Question: I am doing some analysis and need to produce a histogram plot. I know how to create the standard histogram plot but I need something like the image below, where each point is an interval on the x axis. Each bin is based on a value from x-x for example.

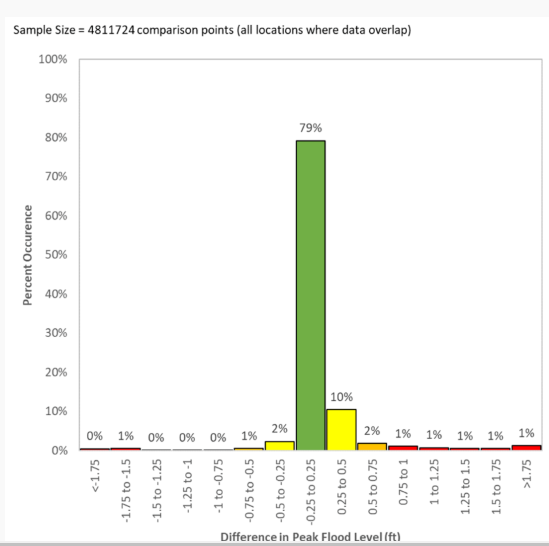
Answer: You can use the <URL> function, and then set the 'XTick' positions and 'XTickLabels' accordingly. See the comments in the code for explanation.
'''
% random normally distrubuted data
x = 1*randn(1000,1);
edges = -5:1:5;
% create vector with labels (for XTickLabel ... to ...)
labels = [edges(1:end-1); edges(2:end)];
labels = labels(:);
% plot the histogram
figure();
ax = axes;
h = histogram(x, 'BinEdges', edges, 'Normalization', 'Probability');
ax.XTick = edges + mean(diff(edges)/2);
ax.XTickLabel = sprintf('%.1f to %.1f
', labels);
ax.XTickLabelRotation = 90;
% set yticks to percentage
ax.YTickLabel = cellfun(@(a) sprintf('%i%%', (str2double(a)*100)), ax.YTickLabel, 'UniformOutput', false);
% text above bars
bin_props = h.BinCounts/numel(x); % determine probabilities per bin in axis units
bin_centers = ax.XTick(1:end-1); % get the bin centers
txt_heigts = bin_props + 0.01; % put the text slightly above the bar
txt_labels = split(sprintf('%.1f%% ', bin_props*100), ' ');
txt_labels(end) = []; % remove last cell, is empty because of split.
text(ax, bin_centers, txt_heigts, txt_labels, 'HorizontalAlignment', 'center')
% set ylim to fit all text (otherwise text is outside axes)
ylim([0 .4]);
'''
Putting the text at the right location may require some tweaking. Most important is the ''HorizontalAlignment'' option, and the distance to the bars. I also used the ''Normalization'', ''probability'' option from the 'histogram' function, and set the y axis to also show percentages.
I figure you can make the addition below yourself when needed.
<URL>
---
When your data can be outside of the defined 'binedges', you can clip your data, and set the 'XTickLabels' with less than or greater than signs.
'''
% when data can be outside of defined edges
x = 5*randn(1000,1);
xclip = x;
xclip(x >= max(edges)) = max(edges);
xclip(x <= min(edges)) = min(edges);
% plot the histogram
figure();
ax = axes;
h = histogram(xclip, 'BinEdges', edges);
ax.XTick = edges + mean(diff(edges)/2);
ax.XTickLabel = sprintf('%.1f to %.1f
', labels);
ax.XTickLabelRotation = 90;
% set boundary labels
ax.XTickLabel{1} = sprintf('\leq %.1f', edges(2));
ax.XTickLabel{end-1} = sprintf('\geq %.1f', edges(end-1));
'''
<URL>
---
You can also set the outer edges to '-Inf' and 'Inf', as <URL> than and greater than signs.
'''
step = 1;
edges = -5:step:5; % your defined range
edges_inf = [-Inf edges Inf]; % for histogram
edges_ext = [edges(1)-step edges]; % for the xticks
x = 5*randn(1000,1);
% plot the histogram
figure();
ax = axes;
h = histogram(x, 'BinEdges', edges_inf, 'Normalization', 'probability');
labels = [edges_inf(1:end-1); edges_inf(2:end)];
labels = labels(:);
ax.XTick = edges_ext + step/2;
ax.XTickLabel = sprintf('%.1f to %.1f
', labels);
ax.XTickLabelRotation = 90;
% show all bins with equal width (Inf bins are in fact wider)
xlim([min(edges)-step max(edges)+step])
% set boundary labels
ax.XTickLabel{1} = sprintf('\leq %.1f', edges(1));
ax.XTickLabel{end-1} = sprintf('\geq %.1f', edges(end));
'''
<URL>